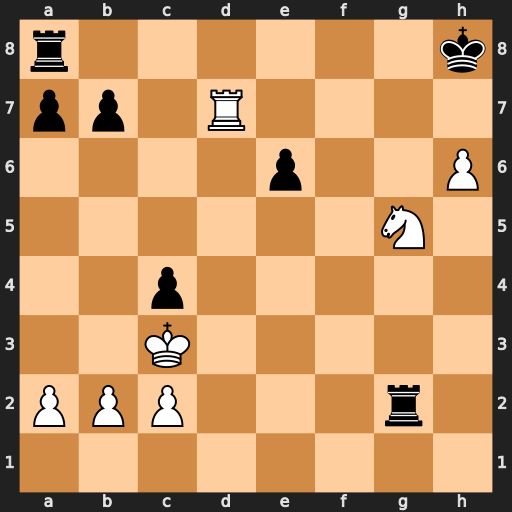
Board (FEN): r6k/pp1R4/4p2P/6N1/2p5/2K5/PPP3r1/8
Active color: w
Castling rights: -
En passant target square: -
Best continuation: Rh7+ Kg8 Rg7+